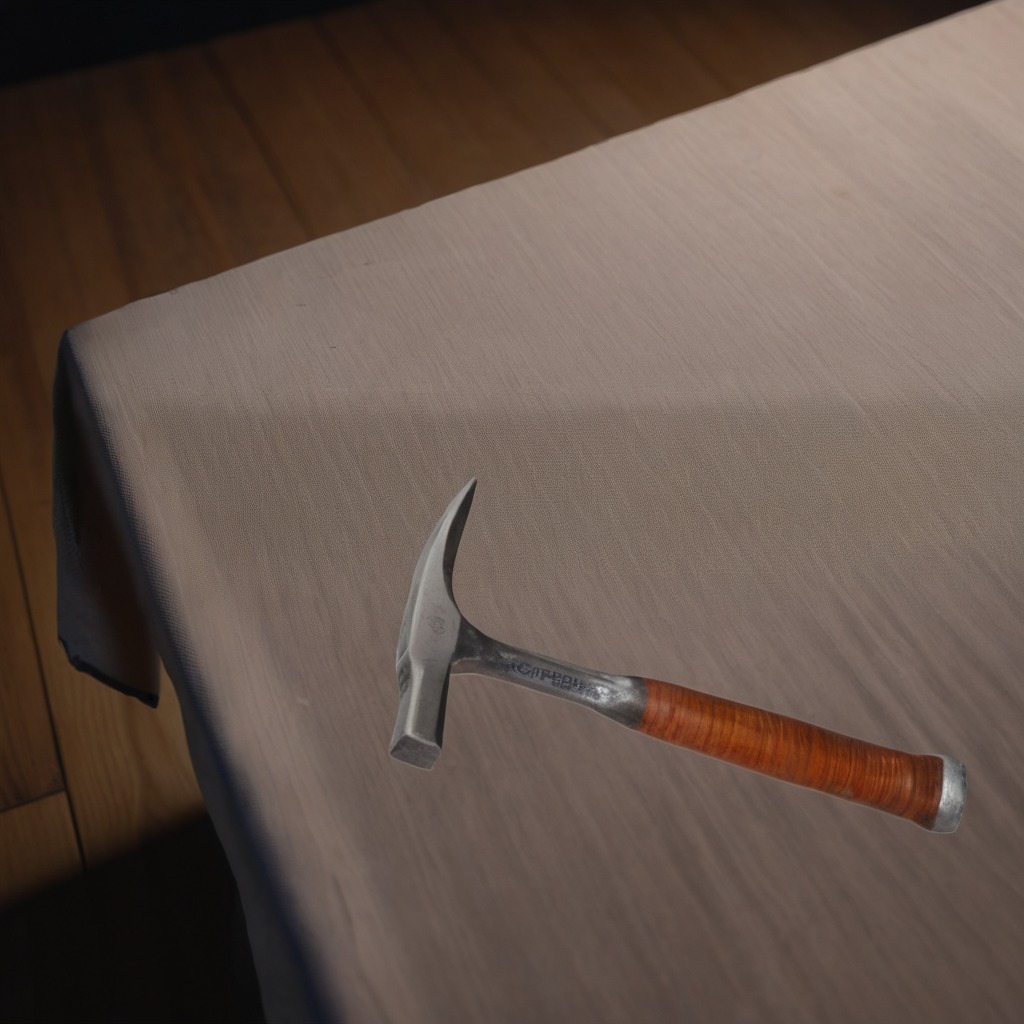
A hammer is lying on a wooden table inside a workshop at night dim ambient light soft shadows worn but beneath the cloth.